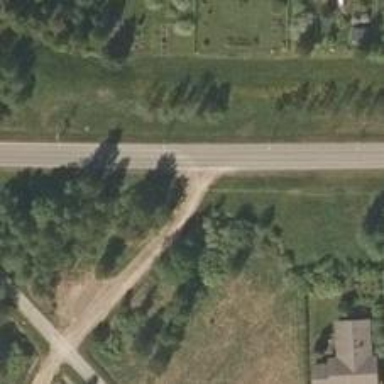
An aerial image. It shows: Road with "give way" sign.